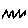
Label: zigzag